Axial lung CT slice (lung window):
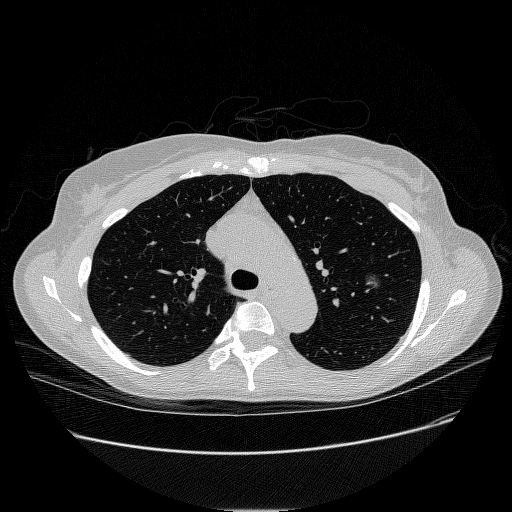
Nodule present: yes
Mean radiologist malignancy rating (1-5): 3.25